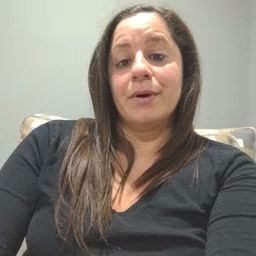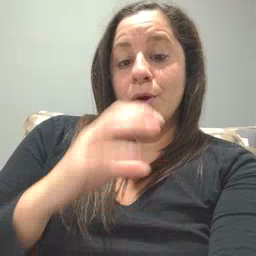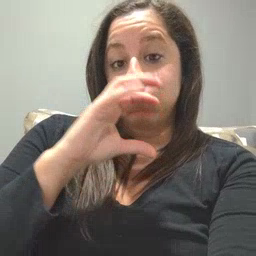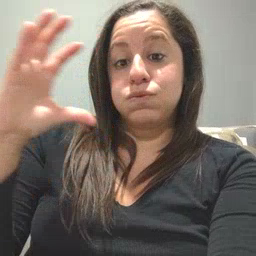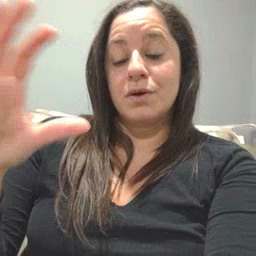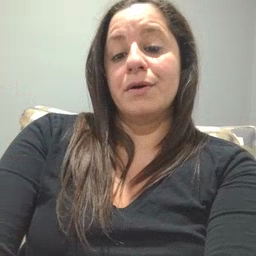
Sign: balloon